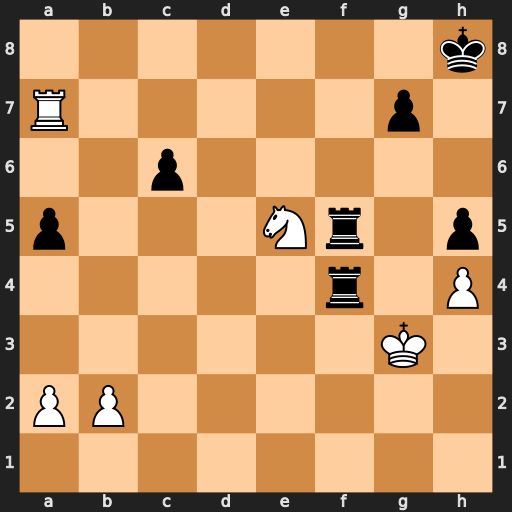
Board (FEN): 7k/R5p1/2p5/p3Nr1p/5r1P/6K1/PP6/8
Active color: w
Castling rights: -
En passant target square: -
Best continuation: Ng6+ Kh7 Nxf4